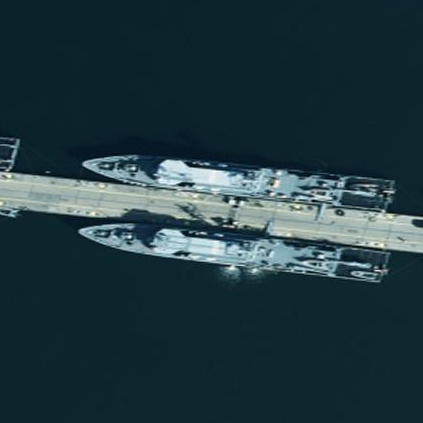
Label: combat